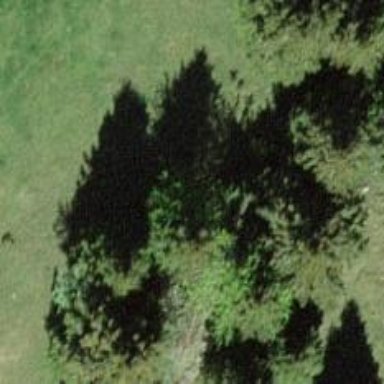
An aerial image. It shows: Needle-leaved tree in its natural environment.